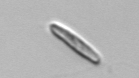
Label: Chrysochromulina